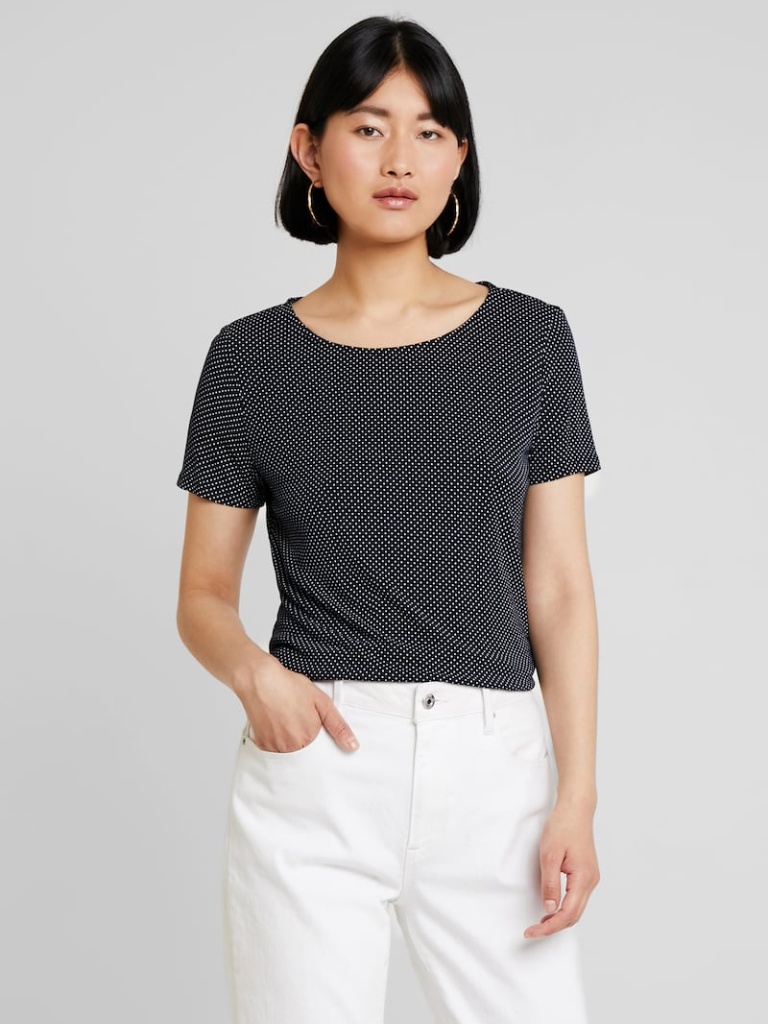
cotton fitted short sleeve hip length Fully Tucked in crew t-shirt